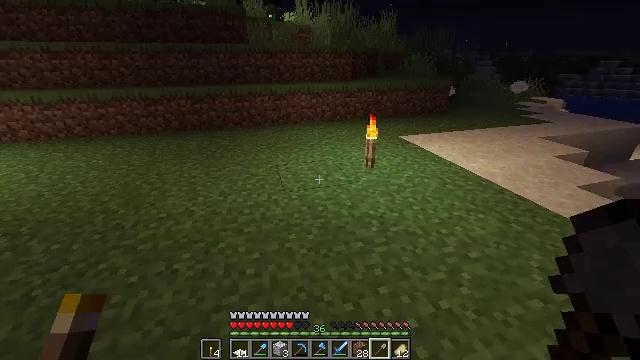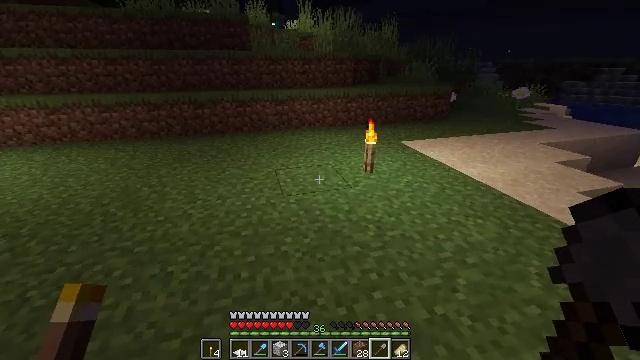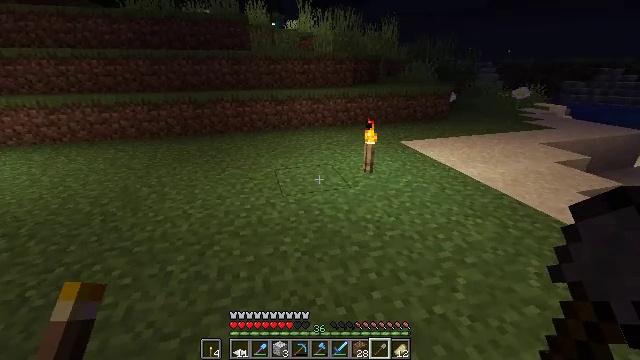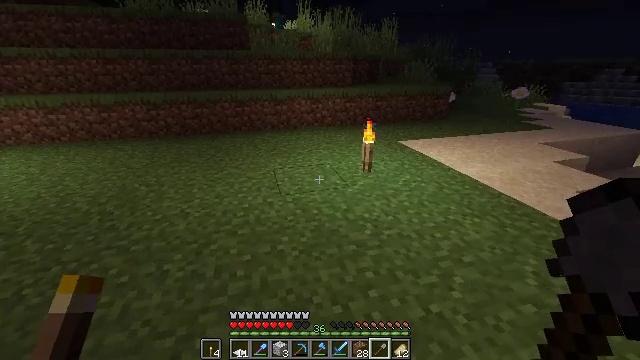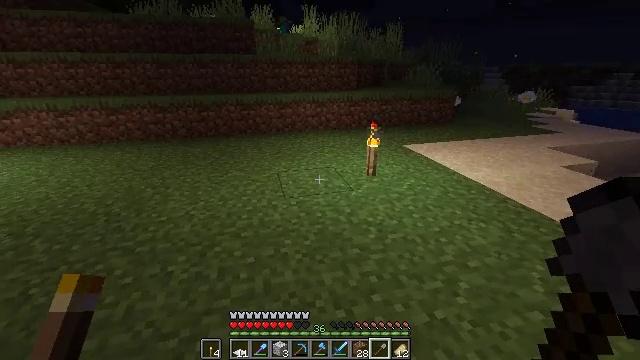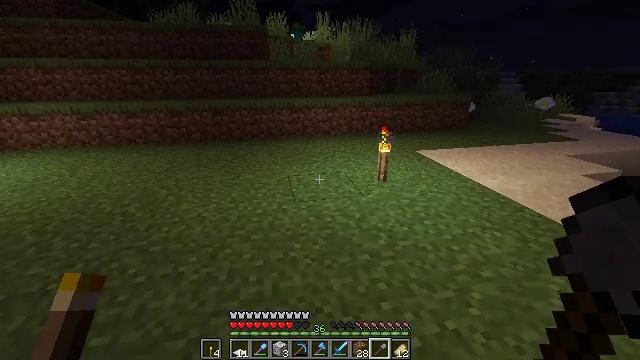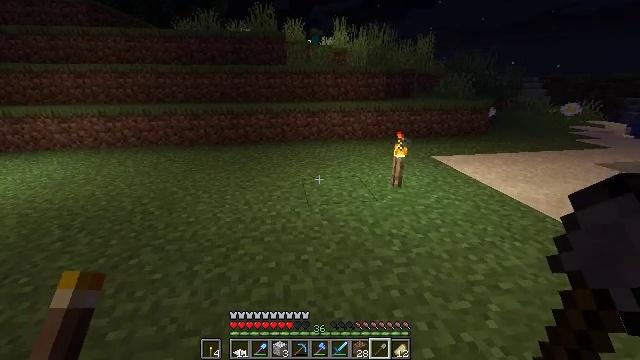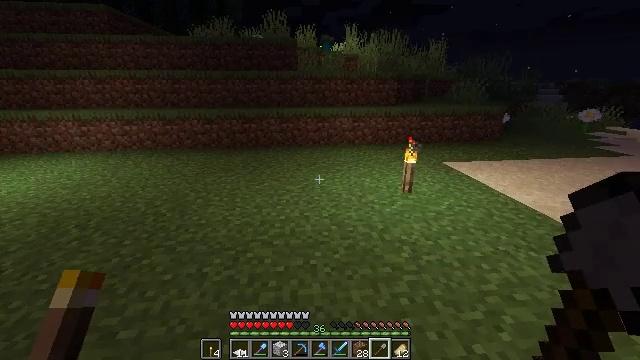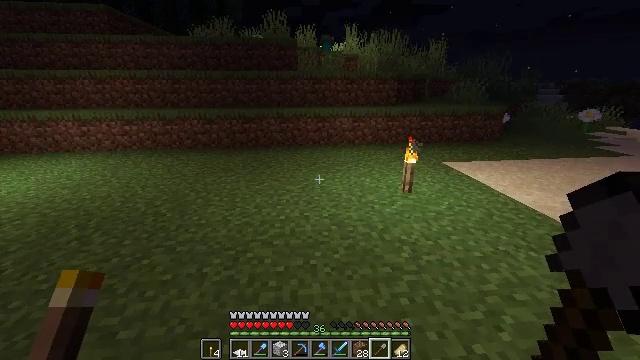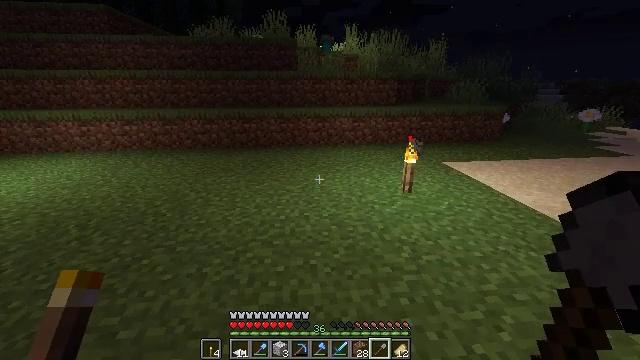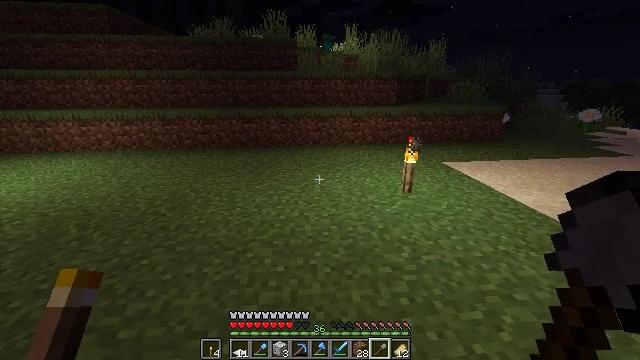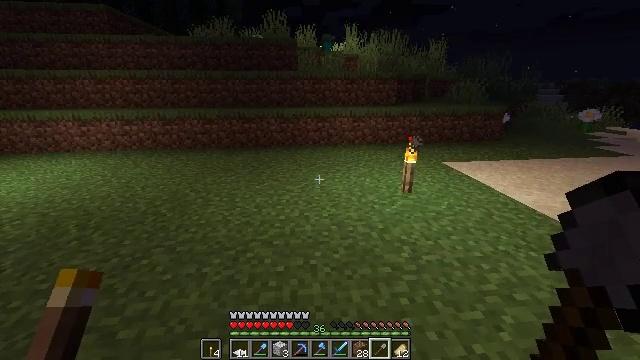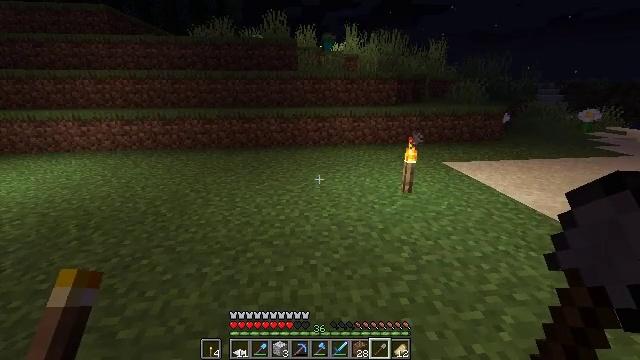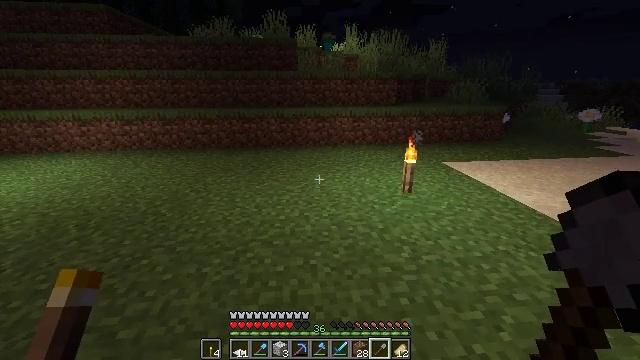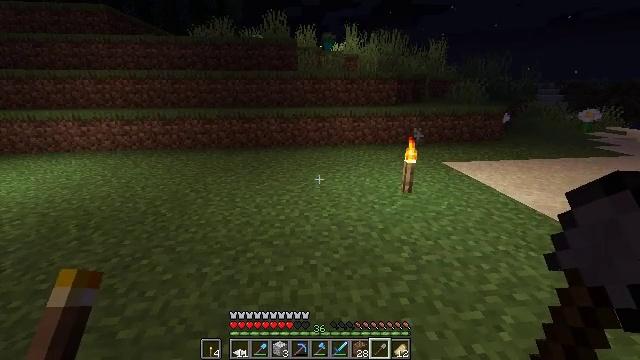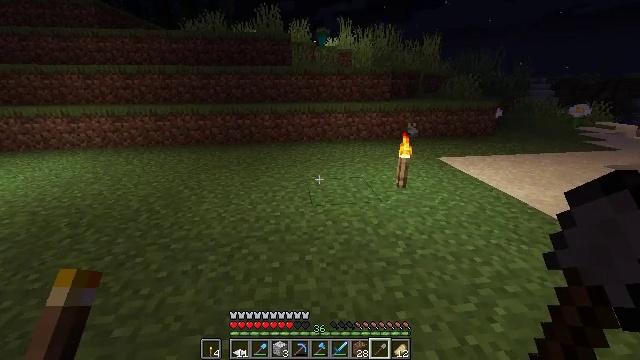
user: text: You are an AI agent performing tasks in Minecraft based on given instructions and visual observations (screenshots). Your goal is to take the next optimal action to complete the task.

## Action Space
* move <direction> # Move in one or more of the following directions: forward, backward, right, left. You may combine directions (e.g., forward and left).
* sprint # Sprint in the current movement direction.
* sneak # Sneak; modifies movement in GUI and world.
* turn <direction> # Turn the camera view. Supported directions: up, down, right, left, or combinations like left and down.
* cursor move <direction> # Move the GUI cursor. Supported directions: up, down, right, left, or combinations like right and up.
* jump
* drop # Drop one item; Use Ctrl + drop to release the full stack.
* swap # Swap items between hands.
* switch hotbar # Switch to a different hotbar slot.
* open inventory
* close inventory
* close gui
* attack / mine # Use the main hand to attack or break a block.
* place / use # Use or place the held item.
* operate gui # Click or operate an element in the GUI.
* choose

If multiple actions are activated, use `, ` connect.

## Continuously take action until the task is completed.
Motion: motion action
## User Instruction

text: Drop a stone shovel.
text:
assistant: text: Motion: turn up
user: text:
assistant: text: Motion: no_op
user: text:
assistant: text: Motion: no_op
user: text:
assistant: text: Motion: turn left
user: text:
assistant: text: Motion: turn left and up
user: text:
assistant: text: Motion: turn left
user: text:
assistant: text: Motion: turn left and up
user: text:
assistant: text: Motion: no_op
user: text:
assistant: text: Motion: no_op
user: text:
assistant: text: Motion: no_op
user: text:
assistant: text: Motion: no_op
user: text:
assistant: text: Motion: no_op
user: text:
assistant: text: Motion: no_op
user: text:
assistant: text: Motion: no_op
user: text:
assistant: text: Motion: turn right
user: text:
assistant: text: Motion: turn right and down
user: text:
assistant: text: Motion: no_op
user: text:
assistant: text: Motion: no_op
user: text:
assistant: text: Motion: no_op
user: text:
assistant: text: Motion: no_op
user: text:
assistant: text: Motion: no_op
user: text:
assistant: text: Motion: no_op
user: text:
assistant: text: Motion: no_op
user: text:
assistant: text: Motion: no_op
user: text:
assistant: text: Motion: turn right
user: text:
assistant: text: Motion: no_op
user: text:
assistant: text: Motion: no_op
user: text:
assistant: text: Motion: no_op
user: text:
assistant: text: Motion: no_op
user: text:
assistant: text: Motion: no_op